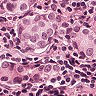
Metastatic tissue present: yes